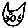
Label: cat